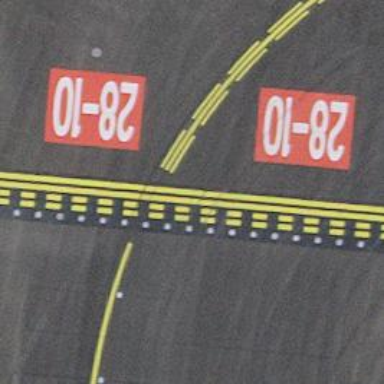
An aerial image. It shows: Runway holding position.